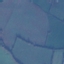
Label: Pasture